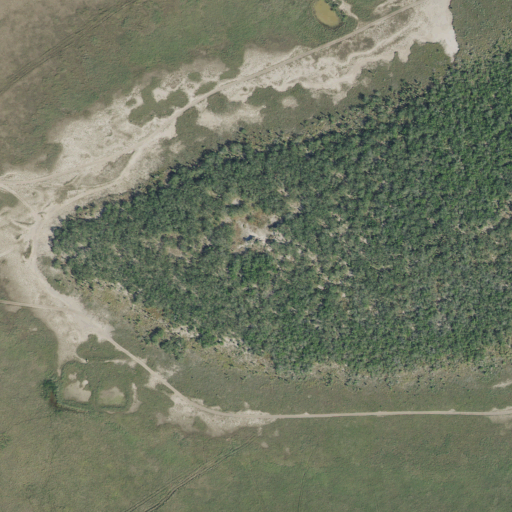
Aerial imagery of mountain in Texas named Loma del Macho containing herbaceous wetlands, shrub, barren land, woody wetlands, and grassland